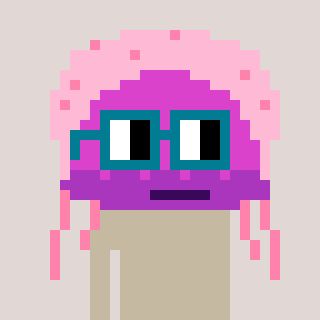
a pixel art character with square dark green glasses, a jellyfish-shaped head and a bege-colored body on a warm background